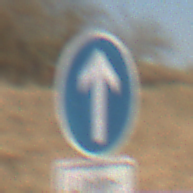
Verkehrszeichen: VorgeschriebeneFahrtrichtungGeradeaus
Zusatzzeichen unten: BesondereFahrzeugeUndTransportgueter2
Umgebung: Outdoor, Nature
Tageszeit: MorningAfternoon
Wetter: PartlyCloudy
Licht: Natural
Jahreszeit: NotSpecified
Kontrast: HighContrast